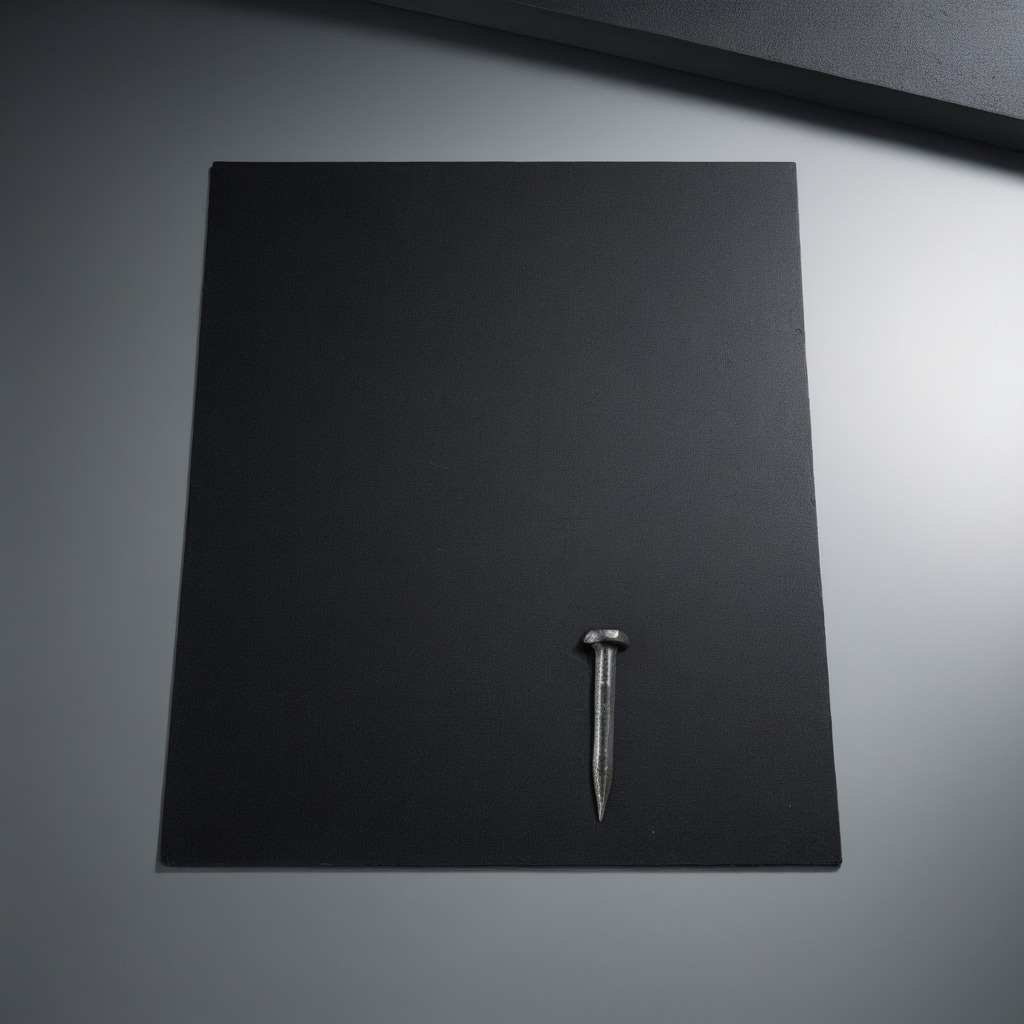
A iron nail lies on a clean granite tabletop covered with a black rubber mat inside a workshop under bright overhead lighting crisp shadows high clarity worn but beneath the mat.